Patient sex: M
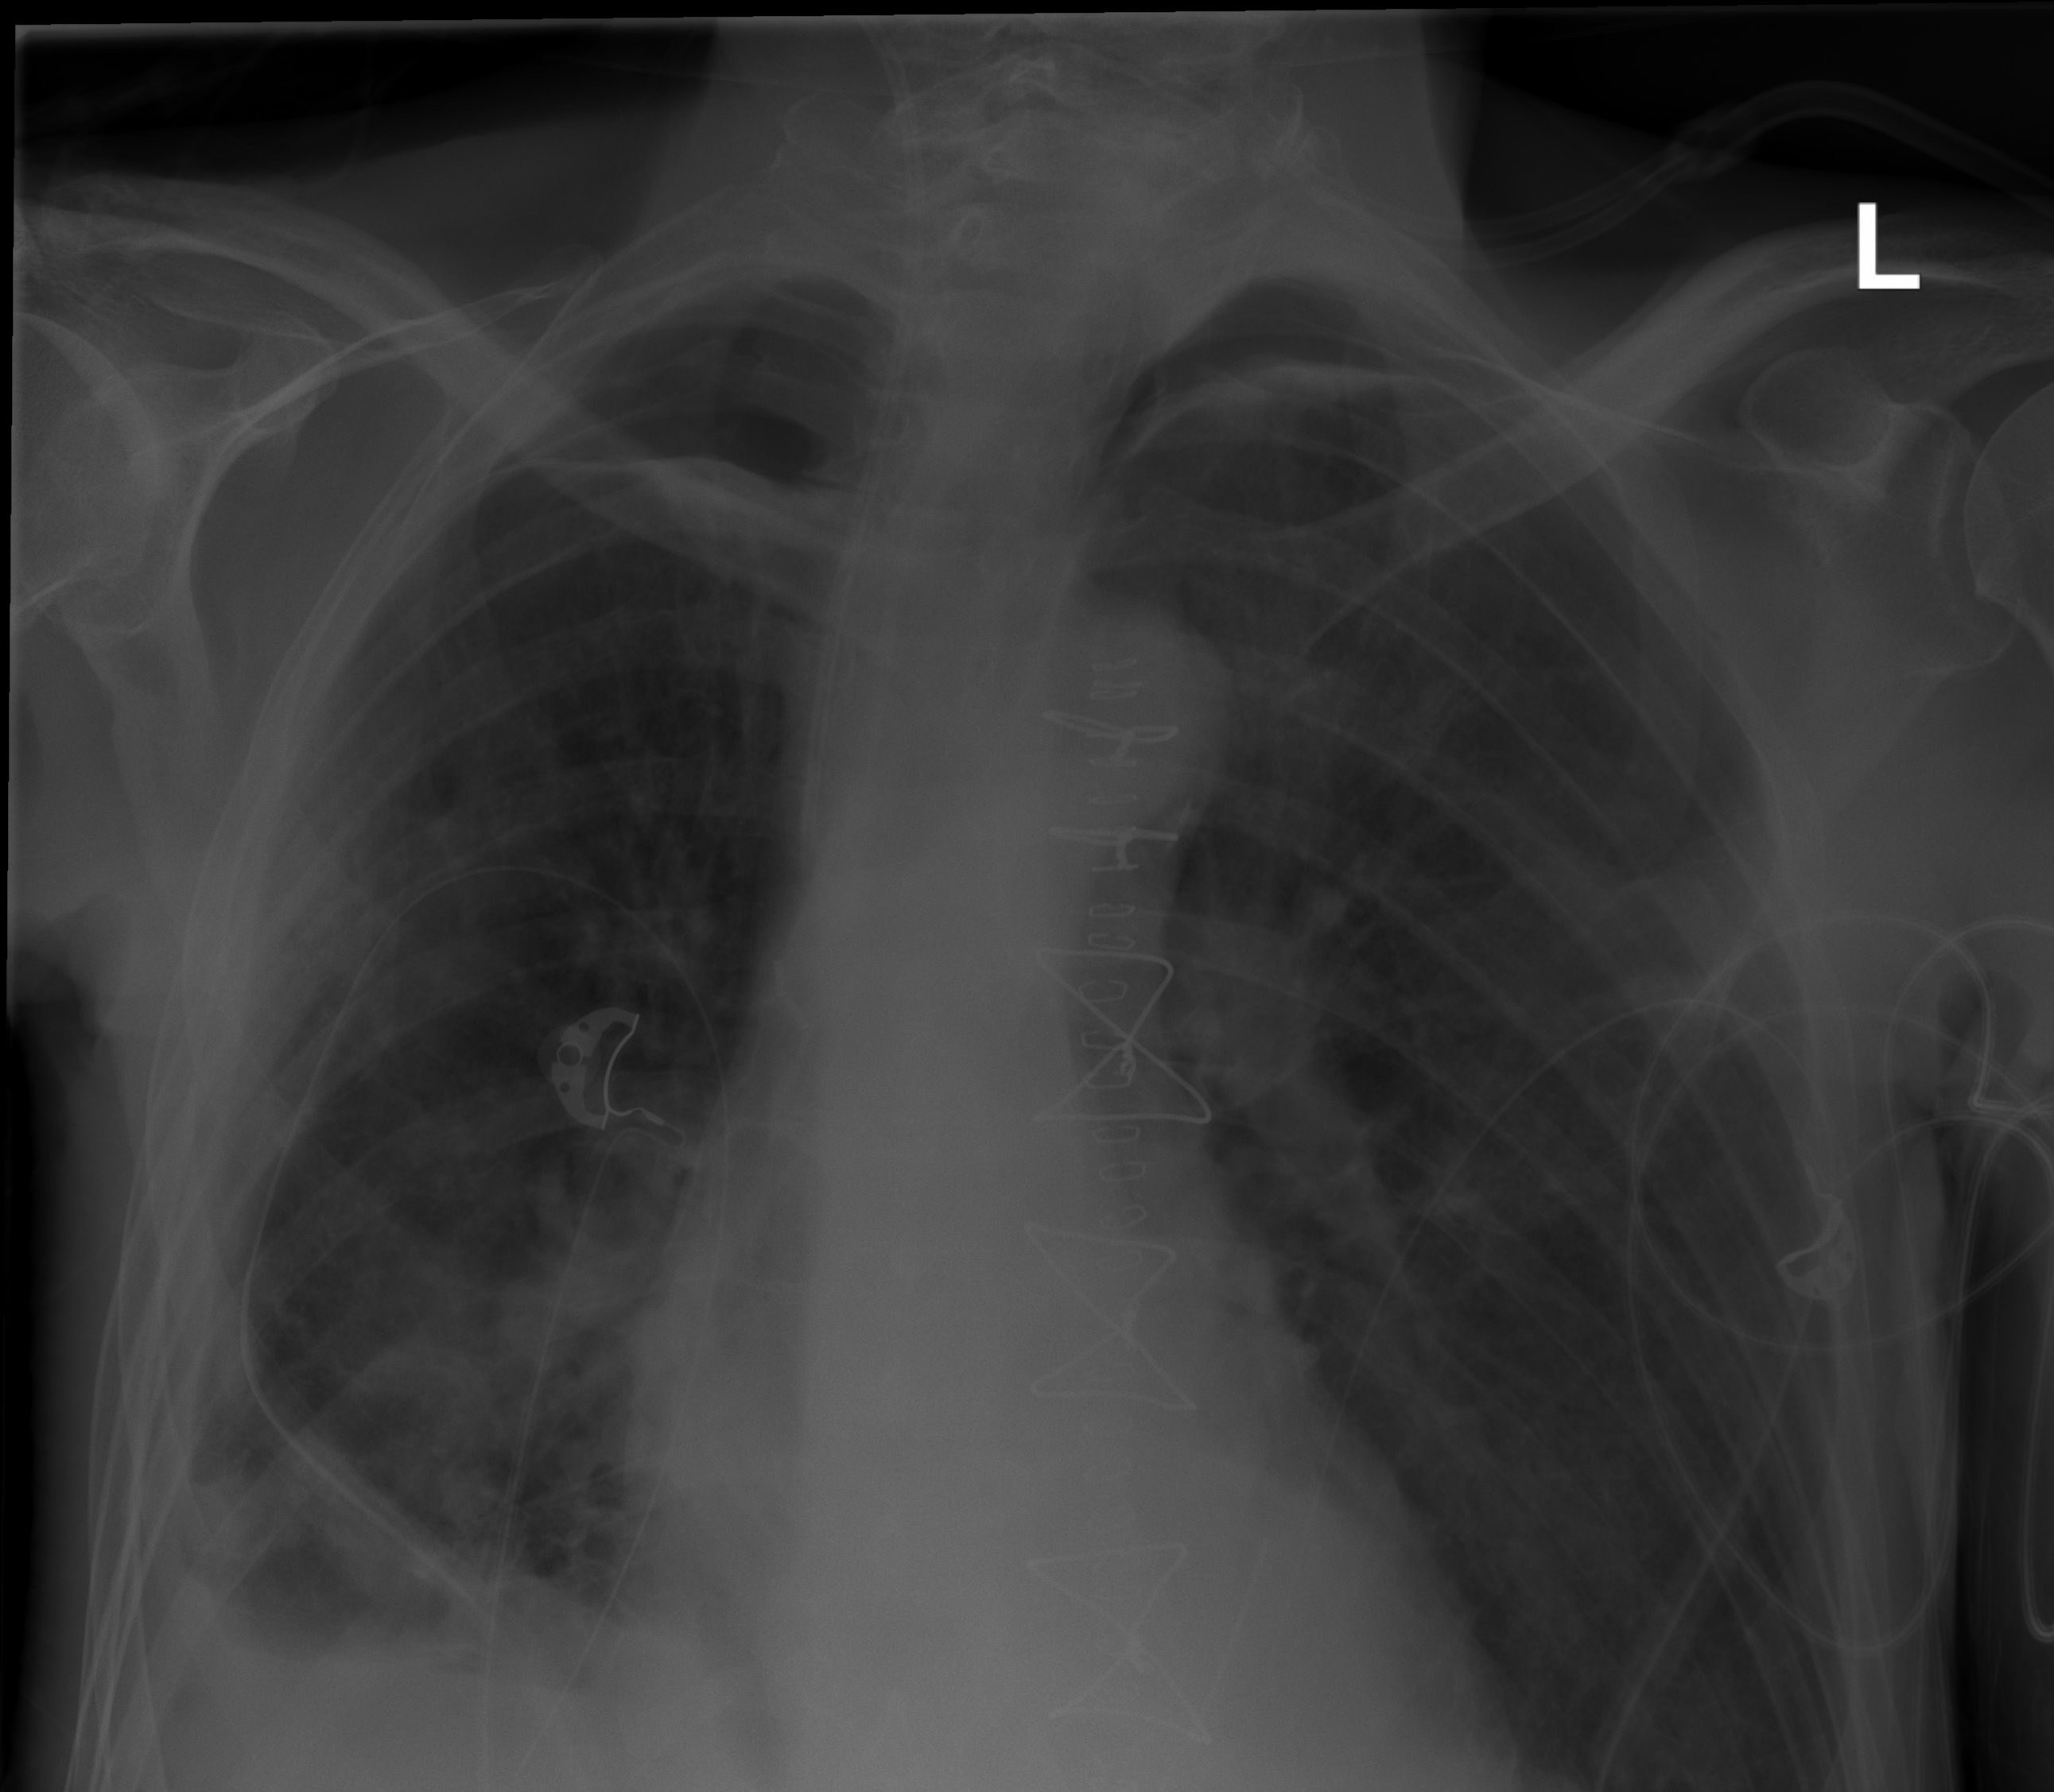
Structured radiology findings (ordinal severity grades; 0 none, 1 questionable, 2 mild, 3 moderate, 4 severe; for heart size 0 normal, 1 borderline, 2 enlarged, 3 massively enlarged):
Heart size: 0
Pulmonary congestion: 2
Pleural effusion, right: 0
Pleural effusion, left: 0
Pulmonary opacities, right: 2
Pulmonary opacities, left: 0
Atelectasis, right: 2
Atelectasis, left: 0